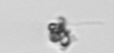
Label: detritus